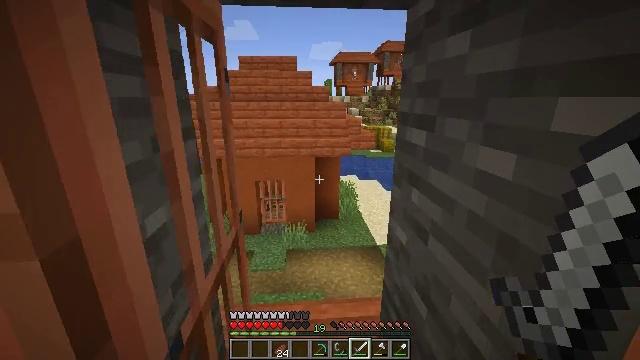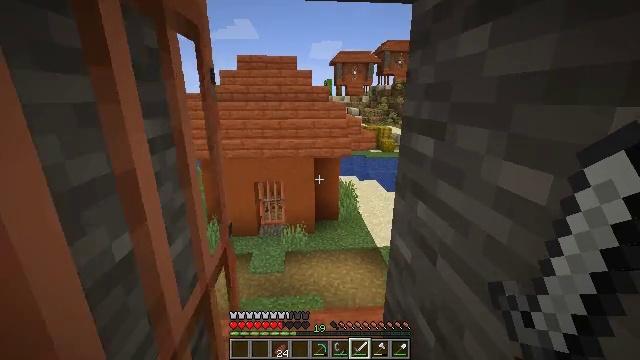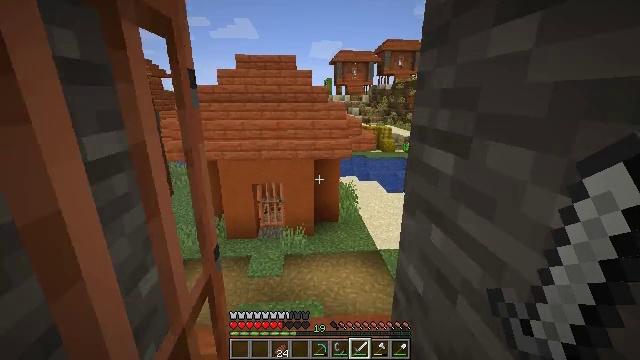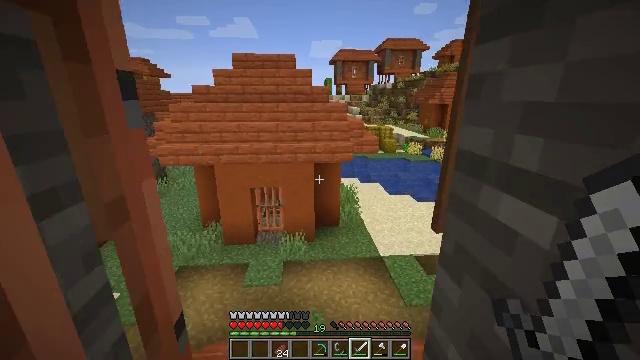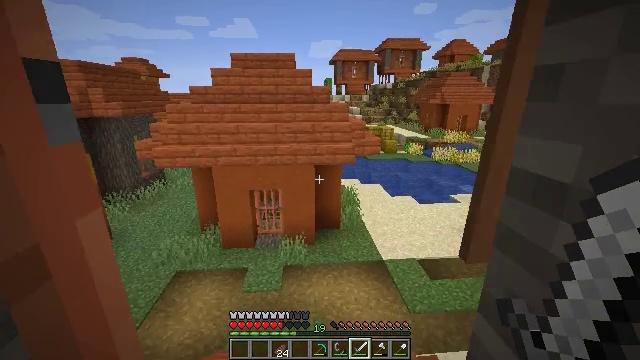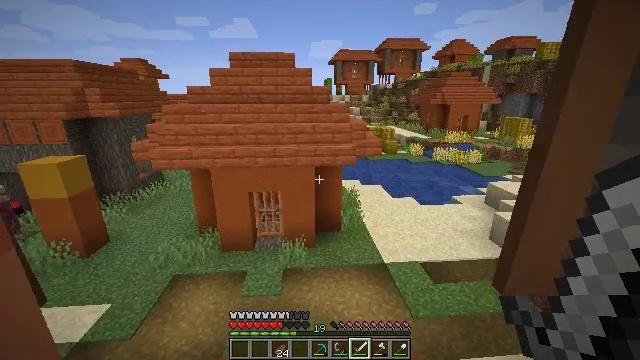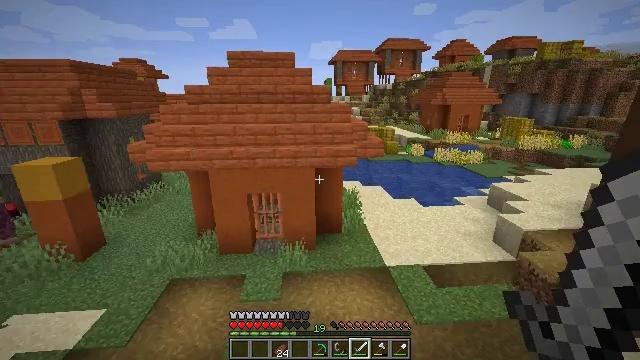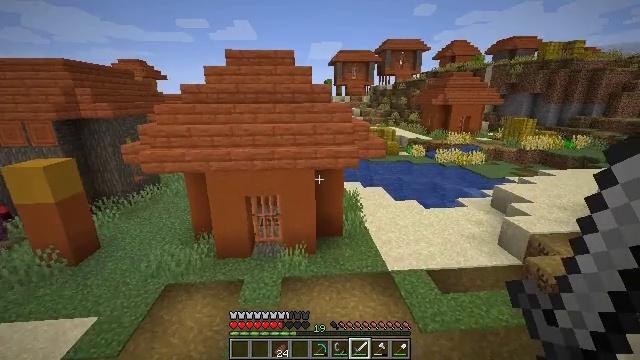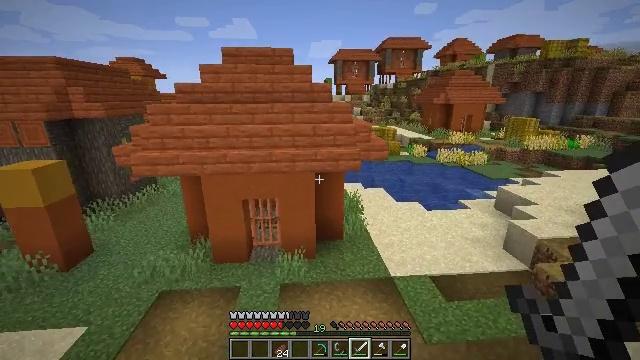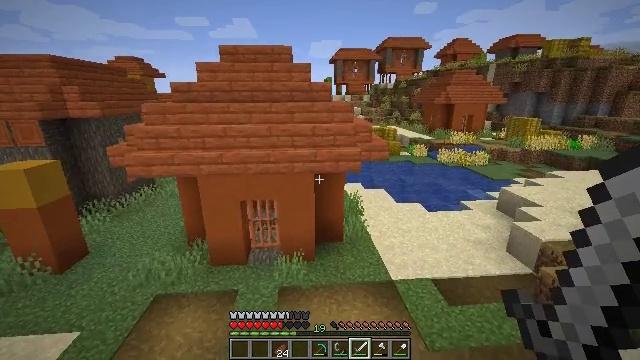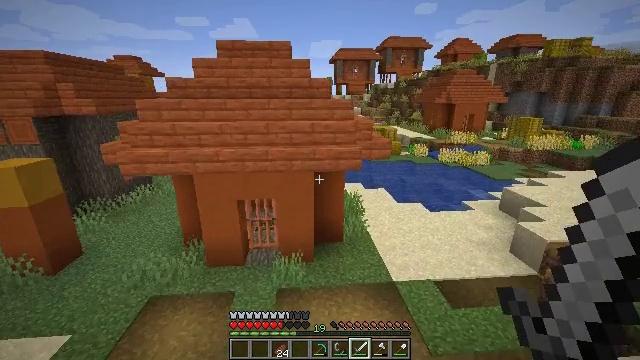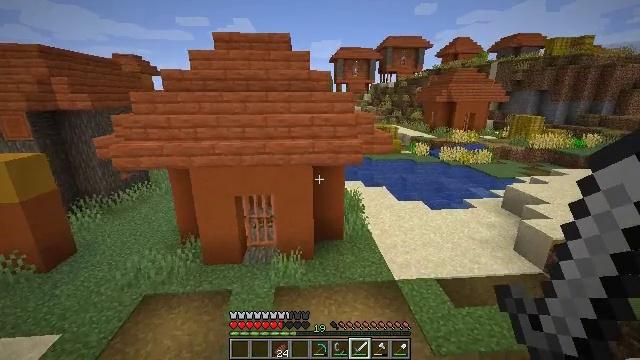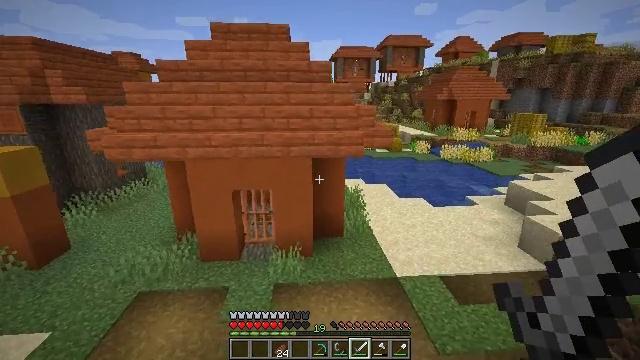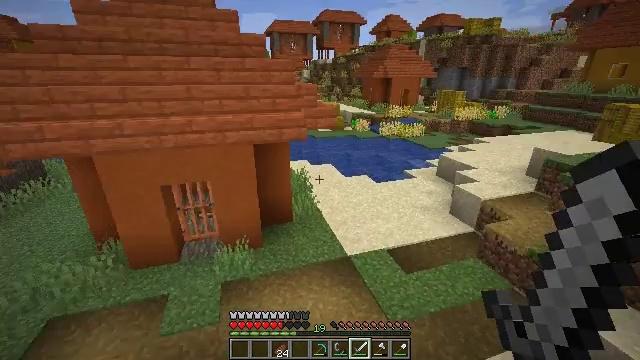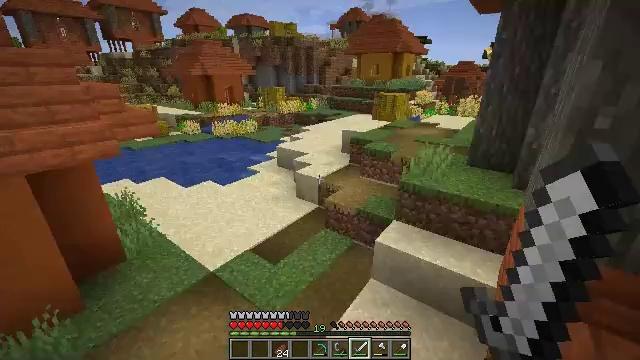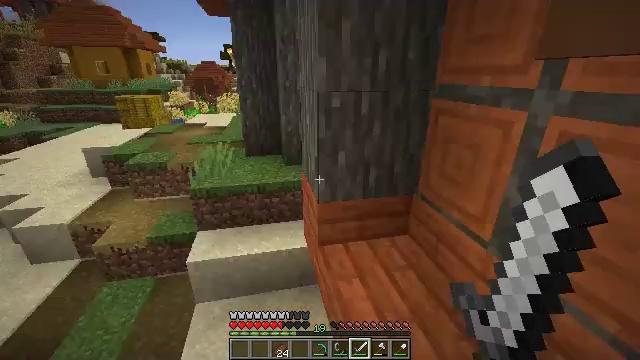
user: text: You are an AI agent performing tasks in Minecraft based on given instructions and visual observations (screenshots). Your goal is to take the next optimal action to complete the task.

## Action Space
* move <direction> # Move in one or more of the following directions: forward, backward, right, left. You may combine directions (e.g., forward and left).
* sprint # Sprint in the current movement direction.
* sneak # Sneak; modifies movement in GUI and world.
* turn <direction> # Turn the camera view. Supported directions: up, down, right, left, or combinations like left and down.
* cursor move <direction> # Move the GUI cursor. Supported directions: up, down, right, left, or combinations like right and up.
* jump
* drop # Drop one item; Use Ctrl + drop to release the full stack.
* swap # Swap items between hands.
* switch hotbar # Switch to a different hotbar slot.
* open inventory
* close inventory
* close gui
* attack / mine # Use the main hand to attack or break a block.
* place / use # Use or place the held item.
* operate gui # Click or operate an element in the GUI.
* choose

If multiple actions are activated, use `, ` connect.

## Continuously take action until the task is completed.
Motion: motion action
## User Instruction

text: Open a crafting table and make chainmail boots.
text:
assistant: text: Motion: move forward
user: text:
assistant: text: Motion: move forward
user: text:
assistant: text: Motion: move forward
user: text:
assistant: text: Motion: move forward
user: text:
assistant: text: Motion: move forward
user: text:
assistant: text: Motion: move forward
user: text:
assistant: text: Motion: move forward
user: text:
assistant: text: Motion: move forward
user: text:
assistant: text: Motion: move forward
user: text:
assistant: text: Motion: move forward
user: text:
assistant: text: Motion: move forward
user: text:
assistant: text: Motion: move forward
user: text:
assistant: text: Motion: move forward, turn right and down
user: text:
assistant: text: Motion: move forward, turn right
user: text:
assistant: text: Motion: turn right
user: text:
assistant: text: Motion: turn right and up
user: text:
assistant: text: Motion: turn right and up
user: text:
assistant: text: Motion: turn right and up
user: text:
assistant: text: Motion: turn right and up
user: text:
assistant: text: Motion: turn right and up
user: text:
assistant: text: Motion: turn right and up
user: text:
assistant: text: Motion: turn up
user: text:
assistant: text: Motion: turn up
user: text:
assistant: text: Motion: turn right and up
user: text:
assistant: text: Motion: turn right
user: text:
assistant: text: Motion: turn right
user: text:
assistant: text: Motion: turn right and up
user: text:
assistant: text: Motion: turn right
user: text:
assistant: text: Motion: turn right
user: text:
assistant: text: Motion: no_op